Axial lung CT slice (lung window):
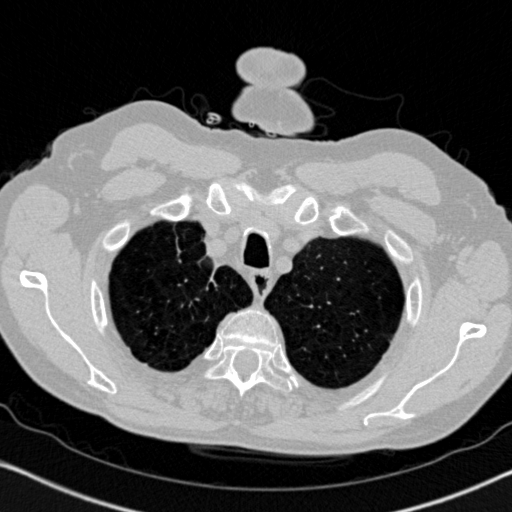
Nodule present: no